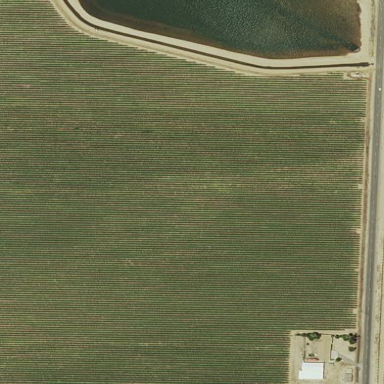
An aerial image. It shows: Beautiful vineyard in the countryside.